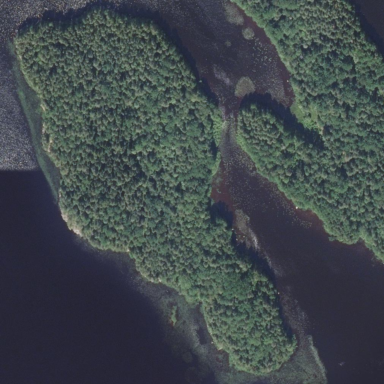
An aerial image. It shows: Island covered with woodland.